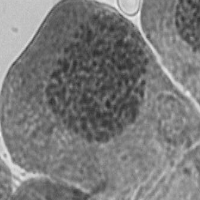
Label: prophase